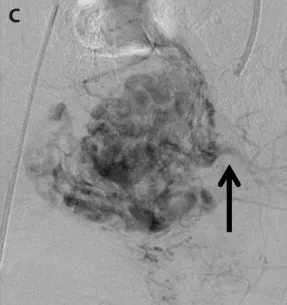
(C) Image of venous phase demonstrates early draining vein (arrow).
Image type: radiology (scintigraphy)